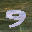
Label: 9